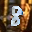
Label: 8